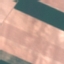
Label: AnnualCrop